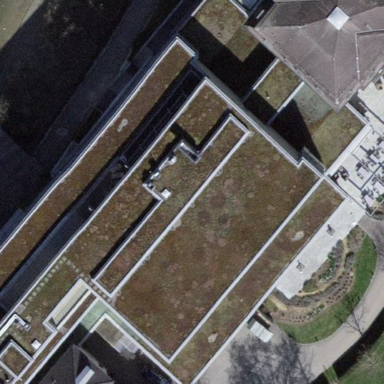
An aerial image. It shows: Building with tiled roof.